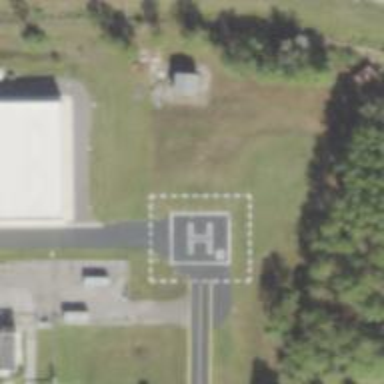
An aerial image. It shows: Image of helipad at airport.